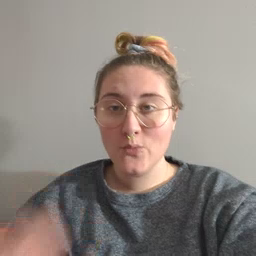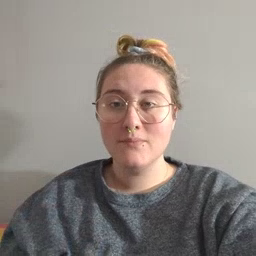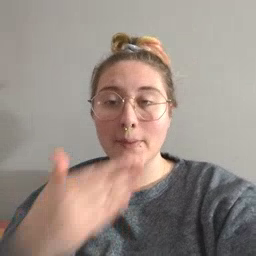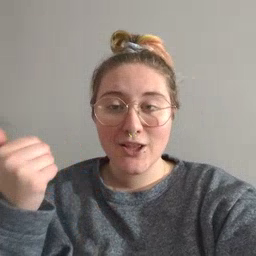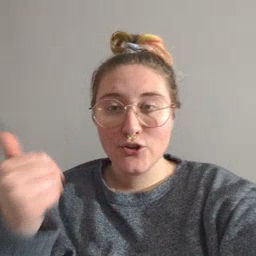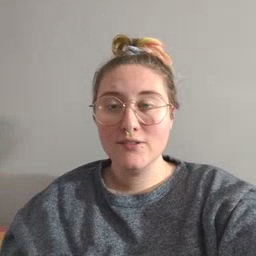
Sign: better